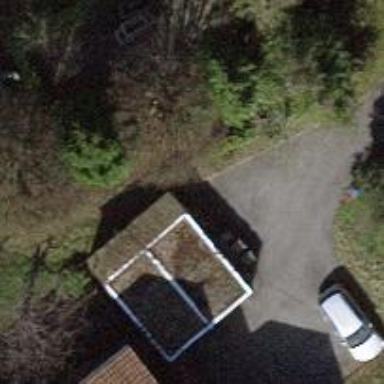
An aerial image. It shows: Garage.